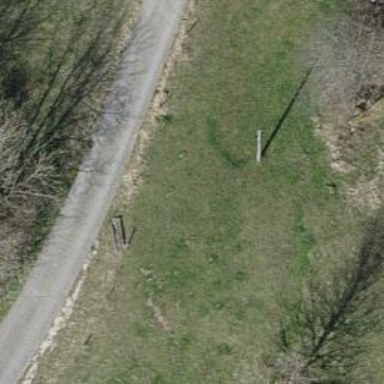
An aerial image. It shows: Bench for seating.